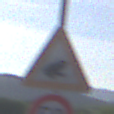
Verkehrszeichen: AmphibienwanderungLinks
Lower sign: Geschwindigkeit50
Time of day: MorningAfternoon
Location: Outdoor (RoadRail)
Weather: PartlyCloudy
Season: NotSpecified
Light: Natural